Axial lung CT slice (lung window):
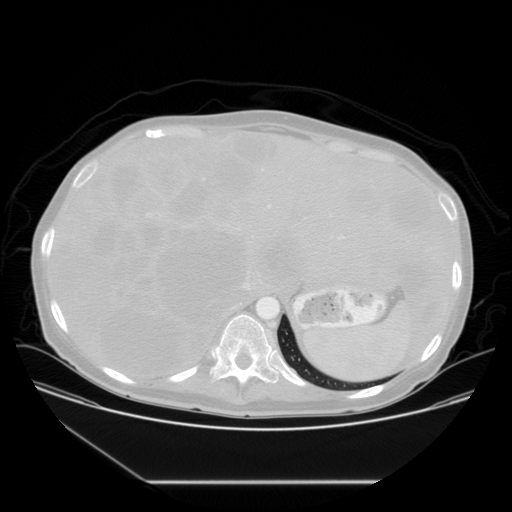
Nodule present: no